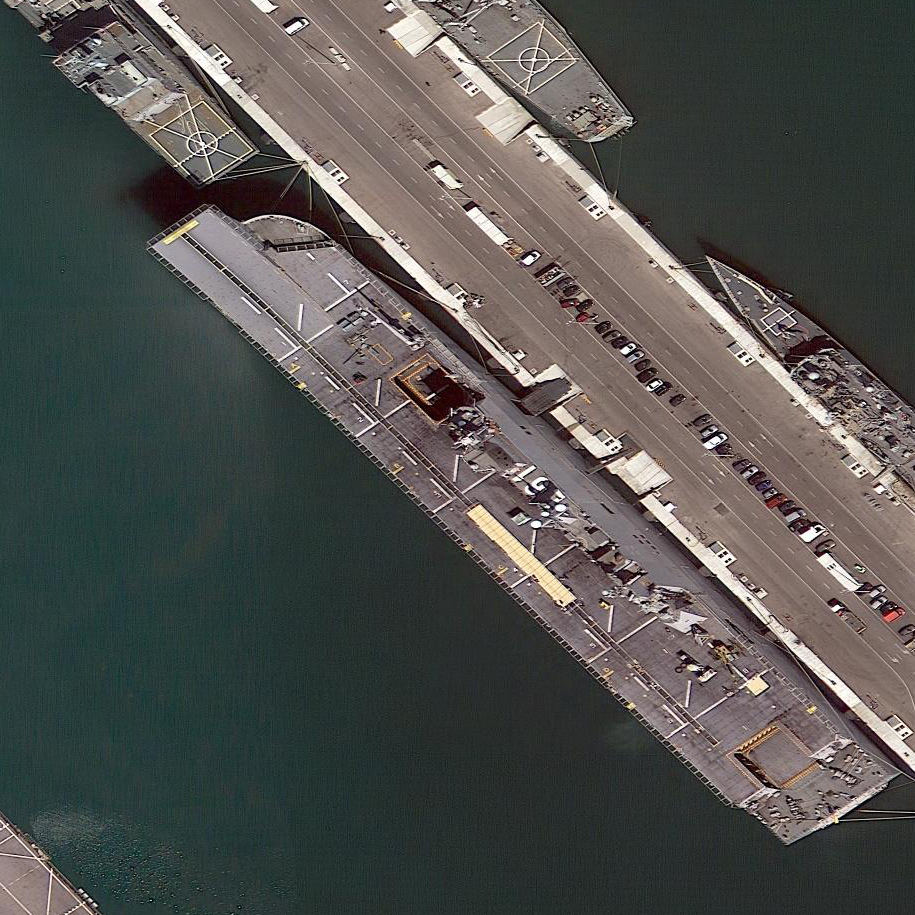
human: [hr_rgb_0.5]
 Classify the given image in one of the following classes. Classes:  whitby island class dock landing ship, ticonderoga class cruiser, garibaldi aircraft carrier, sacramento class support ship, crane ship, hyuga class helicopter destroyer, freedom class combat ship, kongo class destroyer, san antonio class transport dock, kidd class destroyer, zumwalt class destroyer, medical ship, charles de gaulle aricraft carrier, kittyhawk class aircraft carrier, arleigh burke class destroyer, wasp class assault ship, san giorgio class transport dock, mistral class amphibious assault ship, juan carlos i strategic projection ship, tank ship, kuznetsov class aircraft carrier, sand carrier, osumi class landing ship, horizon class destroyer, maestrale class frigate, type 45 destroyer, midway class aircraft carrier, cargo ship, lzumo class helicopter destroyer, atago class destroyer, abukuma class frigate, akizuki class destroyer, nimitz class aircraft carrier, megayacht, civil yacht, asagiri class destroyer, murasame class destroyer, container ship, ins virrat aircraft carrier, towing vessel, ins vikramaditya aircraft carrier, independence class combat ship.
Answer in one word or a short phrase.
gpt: Juan Carlos I Strategic Projection Ship